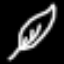
Label: leaf